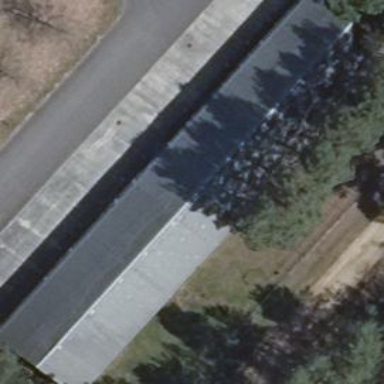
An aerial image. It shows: Group of garages.